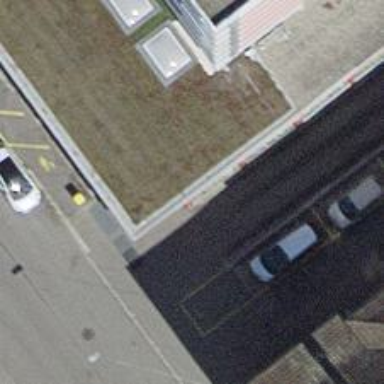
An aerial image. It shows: Building with public surveillance. The surveillance system is man-made and focused on the building area.